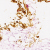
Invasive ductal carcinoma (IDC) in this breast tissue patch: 0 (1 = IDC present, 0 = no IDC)